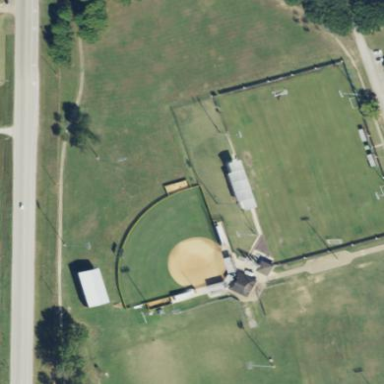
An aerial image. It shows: Softball pitch for leisure land activities.